Question: I'm trying to enable my app so that I can use the Notifications tab of the Additional Tools windows associated with the Windows Phone emulator.
E.g.:

I've enabled the simulation, and relaunched the app but the 'AppId', 'URI' and other fields are not being populated.
How can I enable the app for push notifications so that these fields will be populated?
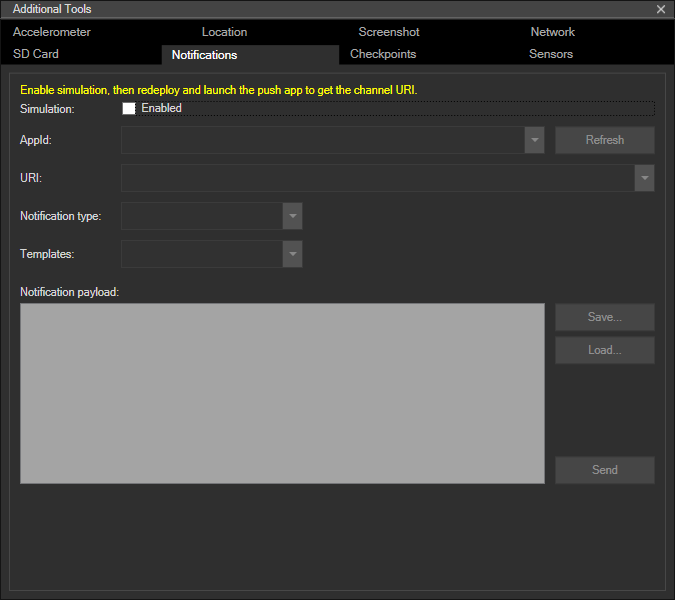
Answer: You need to register for push notifications. When you have a Push Notifications Channel the Notifications tab can then get the Push Notifications URI
'''
public IAsyncOperation<ChannelAndWebResponse> OpenChannelAndUploadAsync(String url)
{
IAsyncOperation<PushNotificationChannel> channelOperation = PushNotificationChannelManager.CreatePushNotificationChannelForApplicationAsync();
return ExecuteChannelOperation(channelOperation, url, MAIN_APP_TILE_KEY, true);
}
public IAsyncOperation<ChannelAndWebResponse> OpenChannelAndUploadAsync(String url, String inputItemId, bool isPrimaryTile)
{
IAsyncOperation<PushNotificationChannel> channelOperation;
if (isPrimaryTile)
{
channelOperation = PushNotificationChannelManager.CreatePushNotificationChannelForApplicationAsync(inputItemId);
}
else
{
channelOperation = PushNotificationChannelManager.CreatePushNotificationChannelForSecondaryTileAsync(inputItemId);
}
return ExecuteChannelOperation(channelOperation, url, inputItemId, isPrimaryTile);
}
private IAsyncOperation<ChannelAndWebResponse> ExecuteChannelOperation(IAsyncOperation<PushNotificationChannel> channelOperation, String url, String itemId, bool isPrimaryTile)
{
return channelOperation.AsTask().ContinueWith<ChannelAndWebResponse>(
(Task<PushNotificationChannel> channelTask) =>
{
PushNotificationChannel newChannel = channelTask.Result;
String webResponse = "URI already uploaded";
// Upload the channel URI if the client hasn't recorded sending the same uri to the server
UrlData dataForItem = TryGetUrlData(itemId);
if (dataForItem == null || newChannel.Uri != dataForItem.ChannelUri)
{
HttpWebRequest webRequest = (HttpWebRequest)HttpWebRequest.Create(url);
webRequest.Method = "POST";
webRequest.ContentType = "application/x-www-form-urlencoded";
byte[] channelUriInBytes = Encoding.UTF8.GetBytes("ChannelUri=" + WebUtility.UrlEncode(newChannel.Uri) + "&ItemId=" + WebUtility.UrlEncode(itemId));
Task<Stream> requestTask = webRequest.GetRequestStreamAsync();
using (Stream requestStream = requestTask.Result)
{
requestStream.Write(channelUriInBytes, 0, channelUriInBytes.Length);
}
Task<WebResponse> responseTask = webRequest.GetResponseAsync();
using (StreamReader requestReader = new StreamReader(responseTask.Result.GetResponseStream()))
{
webResponse = requestReader.ReadToEnd();
}
}
// Only update the data on the client if uploading the channel URI succeeds.
// If it fails, you may considered setting another AC task, trying again, etc.
// OpenChannelAndUploadAsync will throw an exception if upload fails
//https://db3.notify.windows.com/?token=AgYAAABRl%2fdFlmxVkJPDROr5LRwp4tRW0Hcp006ODyaAkBppfiPDsAW%2fNRqsaIc0UFw3DMA15C%2btvGwtkreUZrBLs9vxOxCWL0fYw%2ft2HDFuTDM4szMxFWGom6B3kkGMiPa4C1o%3d
UpdateUrl(url, newChannel.Uri, itemId, isPrimaryTile);
return new ChannelAndWebResponse { Channel = newChannel, WebResponse = webResponse };
}).AsAsyncOperation();
}
'''